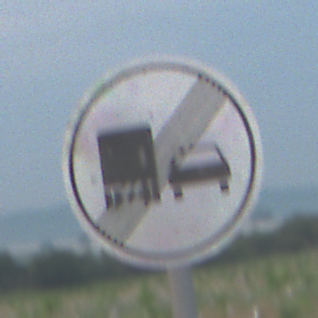
Verkehrszeichen: EndeUeberholverbotKraftfahrzeuge
Umgebung: Outdoor, Nature
Tageszeit: SunriseSunset
Wetter: PartlyCloudy
Licht: Natural
Jahreszeit: NotSpecified
Kontrast: LowContrast